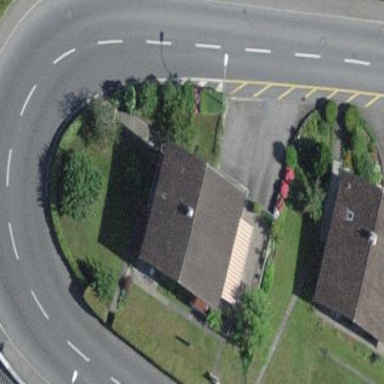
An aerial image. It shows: Detached building.